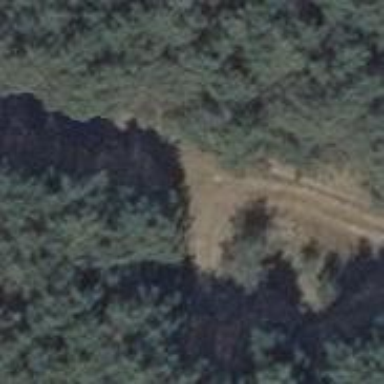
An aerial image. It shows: Grass track road with grade 5 tracktype.